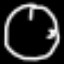
Label: clock